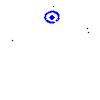
Particle: pion